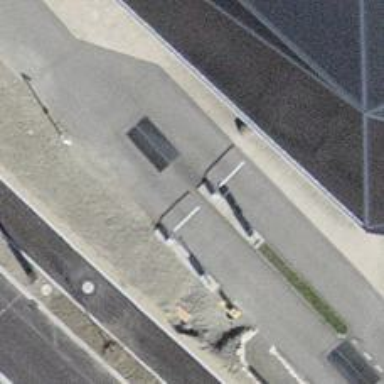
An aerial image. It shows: Lift gate barrier.